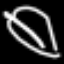
Label: leaf